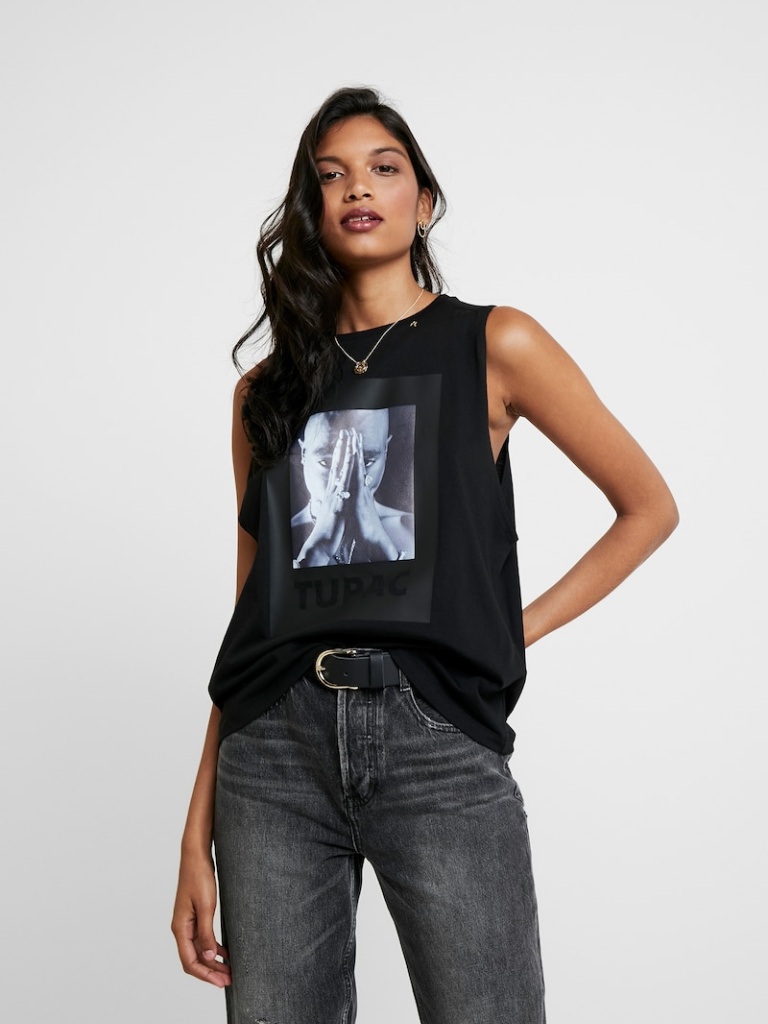
cotton relaxed sleeveless hip length French Tucked crew t-shirt